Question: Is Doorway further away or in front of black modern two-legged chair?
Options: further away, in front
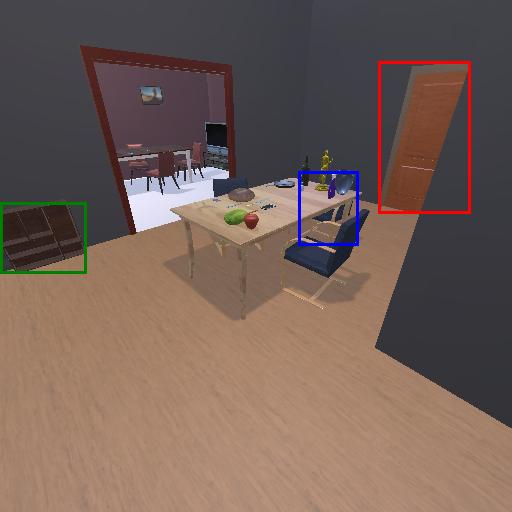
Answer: further away